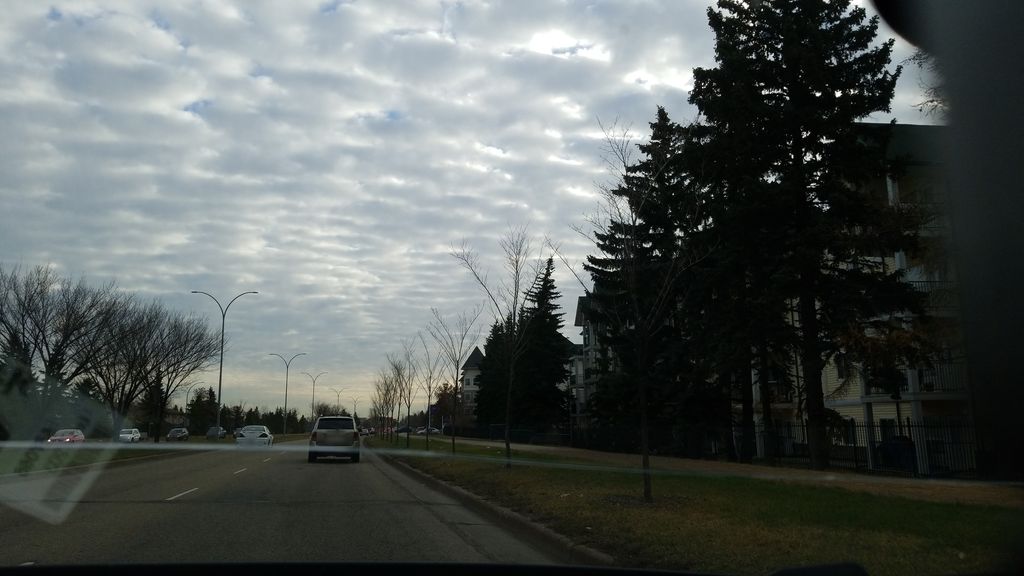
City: edmonton